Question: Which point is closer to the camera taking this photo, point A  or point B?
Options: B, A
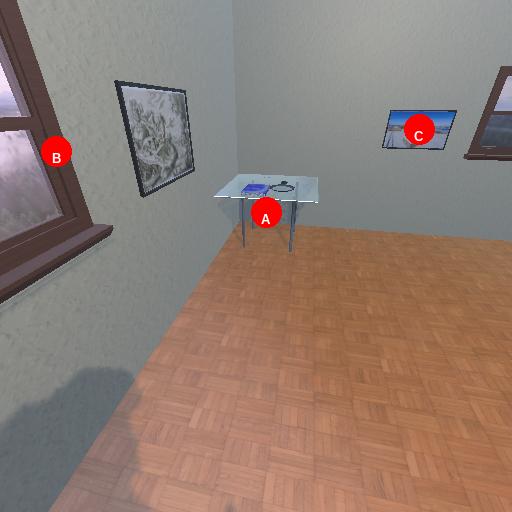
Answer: B